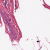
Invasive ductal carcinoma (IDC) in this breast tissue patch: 0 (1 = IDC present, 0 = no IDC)